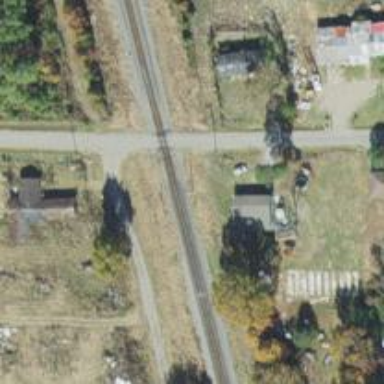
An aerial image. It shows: Level crossing along the railway.